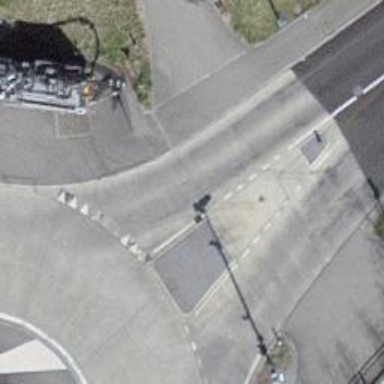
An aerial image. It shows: Tertiary road.